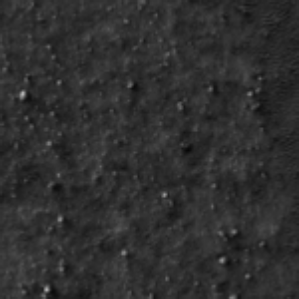
Label: frost